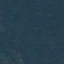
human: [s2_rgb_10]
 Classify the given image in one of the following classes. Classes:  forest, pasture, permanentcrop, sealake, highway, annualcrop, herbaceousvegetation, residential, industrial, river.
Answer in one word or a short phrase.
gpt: Forest